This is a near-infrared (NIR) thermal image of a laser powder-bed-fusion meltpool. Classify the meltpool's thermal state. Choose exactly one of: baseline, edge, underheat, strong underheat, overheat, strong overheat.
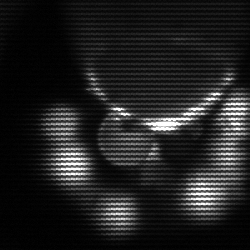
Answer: edge